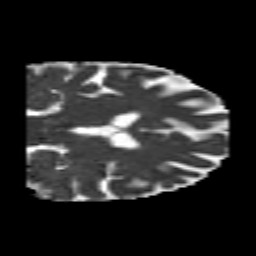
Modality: MD
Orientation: coronal
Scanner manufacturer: siemens
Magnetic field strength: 3 T
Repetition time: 6.8 s
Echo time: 0.093 s